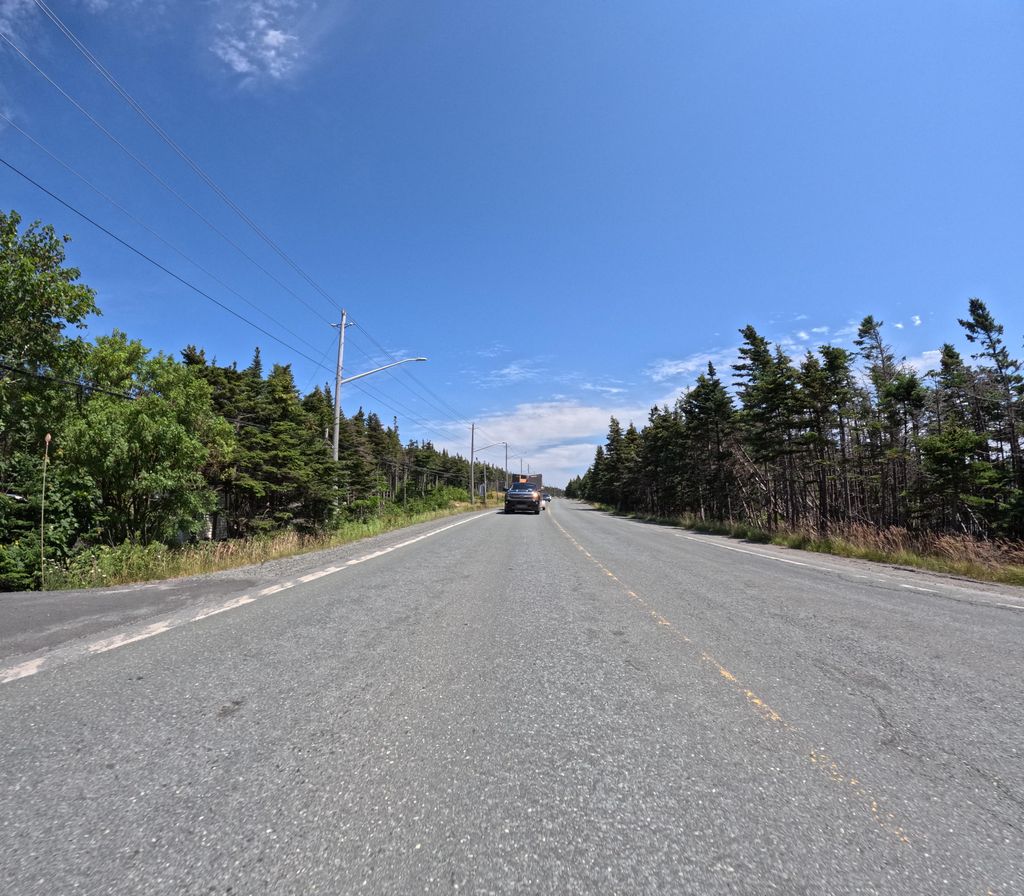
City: st_johns